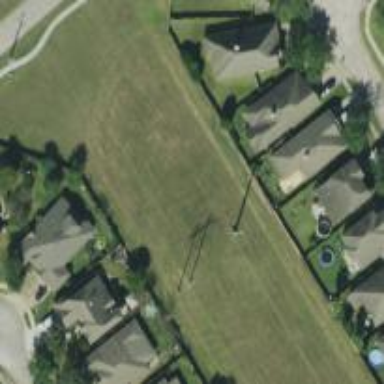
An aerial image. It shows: Power pole.